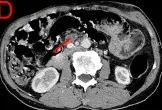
CECT and pathological result of the patient before and after surgery. (C, D) Tumor conditions after six cycles of gemcitabine + capecitabine. CECT, contrast-enhanced computed tomography.
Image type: radiology (ct)